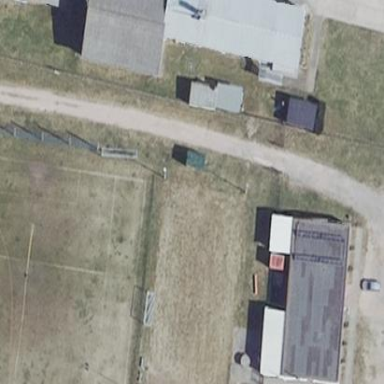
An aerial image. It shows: Tennis court with fence surrounding it. The court is located in leisure land pitch.